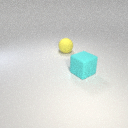
large cyan rubber cube to the right of large yellow rubber sphere